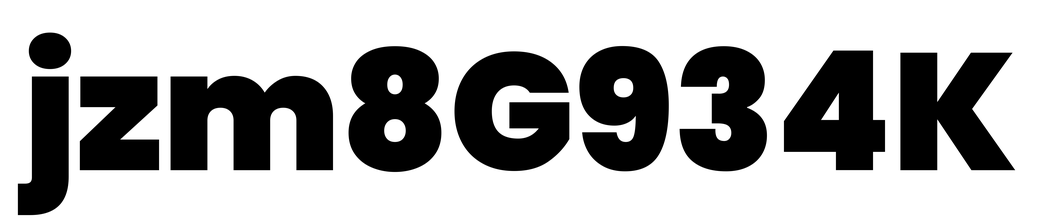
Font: Poppins-Black